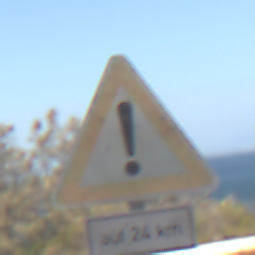
Verkehrszeichen: Gefahrenstelle
Zusatzzeichen unten: LaengeEinerStrecke6
Umgebung: Outdoor, Nature
Tageszeit: MorningAfternoon
Wetter: Clear
Licht: Natural
Jahreszeit: NotSpecified
Kontrast: HighContrast